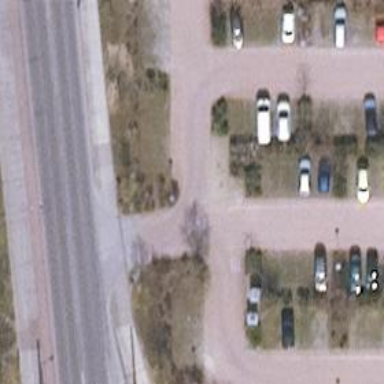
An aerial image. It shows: Living street.